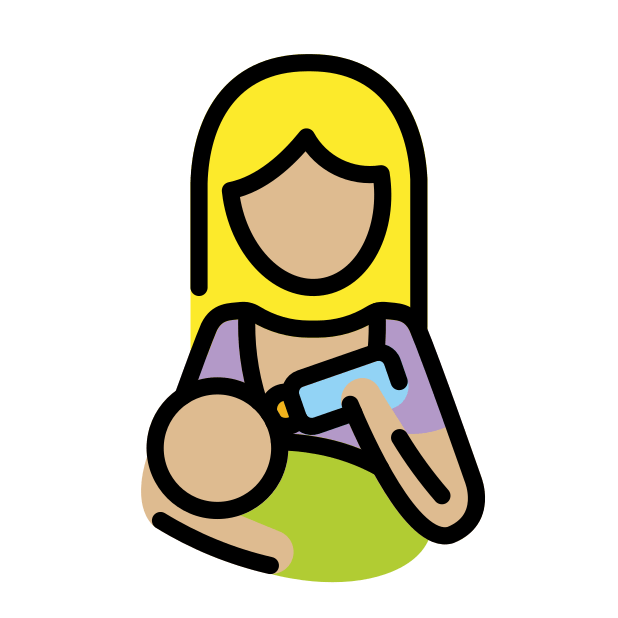
woman feeding baby: medium-light skin tone